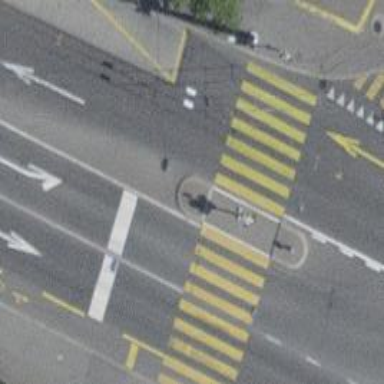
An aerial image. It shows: Zebra crossing with traffic signals and pedestrian island.